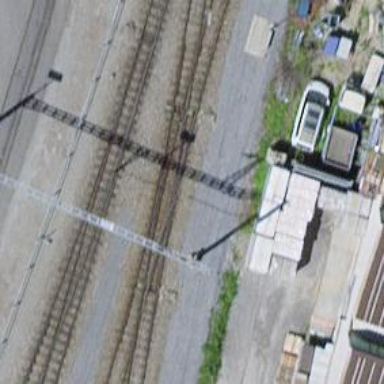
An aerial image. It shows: Narrow-gauge railway with single track. The railway is electrified with contact line.